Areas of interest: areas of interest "Temple"
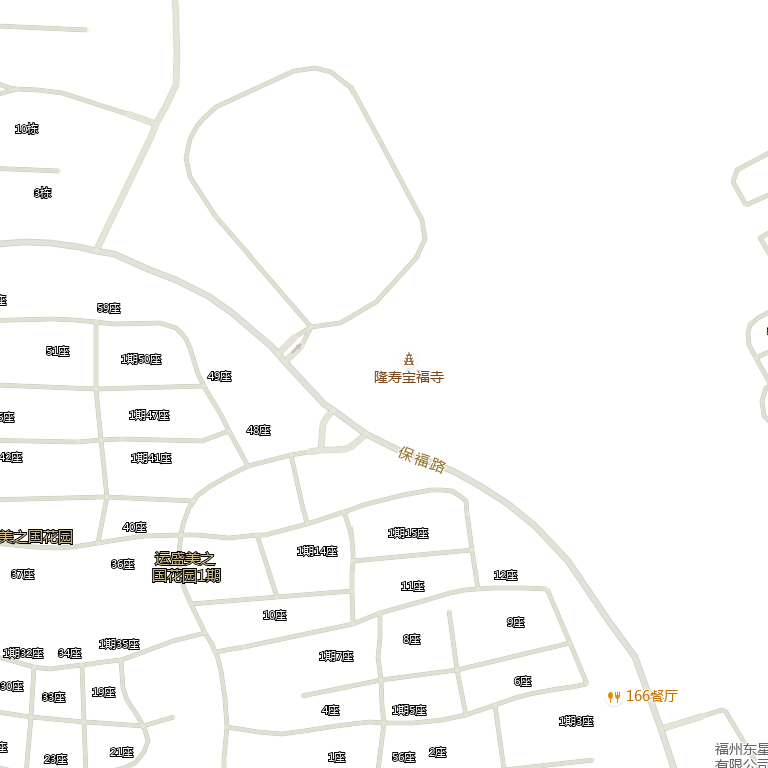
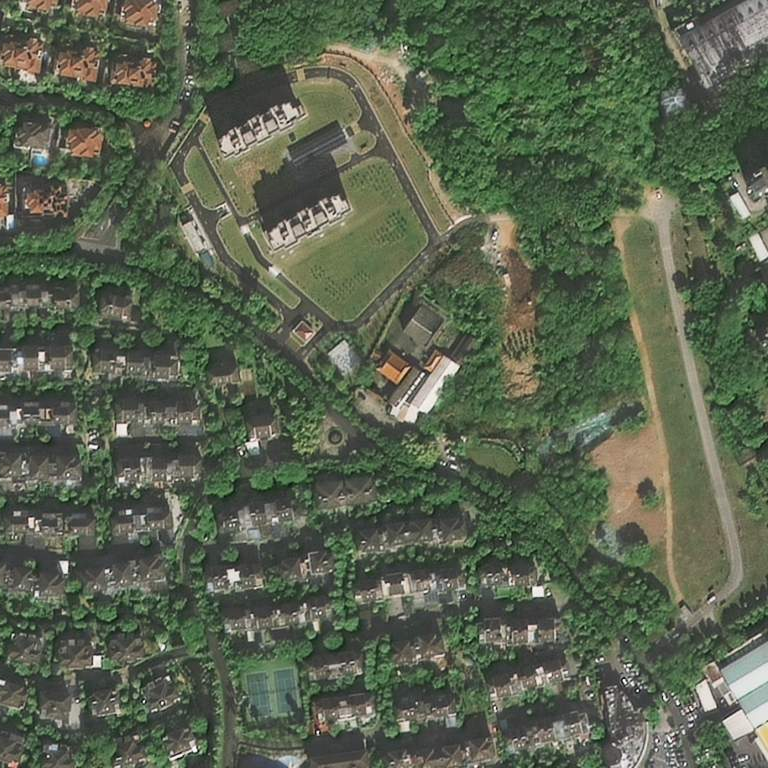